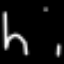
Label: diamond